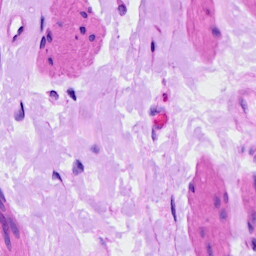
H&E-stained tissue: Ovarian